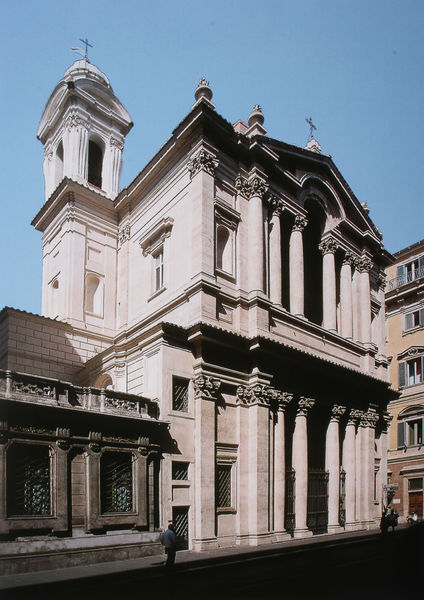
Titel: Fassade und Campanile
Künstler: Pietro da Cortona
Standort: Rom
Institution: S. Maria in Via Lata
Schlagwörter: blau, himmel, mann, schatten, weiß, kirchturm, menschen, ocker, stadt, braun, fenster, grau, hell, hintergrund, licht, marmor, pfeiler, raum, schwarz, strasse, säule, säulen, tür, dach, gebäude, haus, schloss, weg, zaun, architektur, barock, mensch, rahmen, sockel, stein, steine, häuser, gitter, kirche, sonne, klassizismus, spitzen, renaissance, schräg, fensterläden, turm, turmspitze, vase, balkon, ecke, ansicht, bogen, fassade, italien, passanten, türen, fahne, stra e, dächer, giebel, mauer, farbe, steinmauer, fußgänger, platz, pilaster, rundbogen, vorsprung, metall, stuck, tor, foto, fotografie, eingang, fensterladen, loggia, wohnhaus, glockenturm, kirchenturm, kreuz, passant, stockwerk, balustrade, dom, denkmal, mauerwerk, gehweg, münster, kapitelle, rom, kapitell, portal, sims, gesims, kreuze, risalit, fensterglas, sandstein, farbfoto, portikus, vergittert, geschosse, ballustrade, tempel, basis, westen, stockwerke, schief, sakralbau, mamor, basilika, bauwerk, west, potral, korintisch, tympanon, nischen, zweigeschossig, gesimms, säulenordnung, segmentgiebel, rustica, gotteshaus, mauerstein, turn, südlich, dachvorsprung, mezanin, kapitele, hausecke, verkröpfung, prachtbau, glockentumr, rift, golockenturm, passtanten, itaien